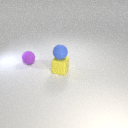
small blue rubber sphere above small yellow rubber cube